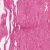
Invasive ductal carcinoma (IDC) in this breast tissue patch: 0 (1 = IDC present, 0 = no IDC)